Question: I'm trying to create a custom colorbar, but the colorscale looks completely different to what I'm defining -

The color should be going from brown -> white -> blue, There should be 9 categories.
My code is attached below:
'''
plot = np.clip(plot,40,250)
bounds = [0, 40, 60, 80, 100, 125, 150, 200, 250, 300]
rgblist = [(51,25,0), (102,51,0), (153,76,0), (239,159,80), (255, 255, 255),
(153,204,255), (51,153,255), (0,102,204), (2,2,128)]
clist = [[c/255 for c in rgb] for rgb in rgblist]
cmap = colors.ListedColormap(clist)
norm = colors.BoundaryNorm(bounds, cmap.N)
cs = m.contourf(X,Y,plot,bounds, cmap=cmap, norm=norm)
cbar = m.colorbar(cs, ticks=[20,50,70,90,112.5,137.5,175,225,275])
cbar.set_ticklabels(['<40','40-60', '60-80', '80-100', '100-125', '125-150', '150-200', '200-250', '>250'])
plt.show()
'''
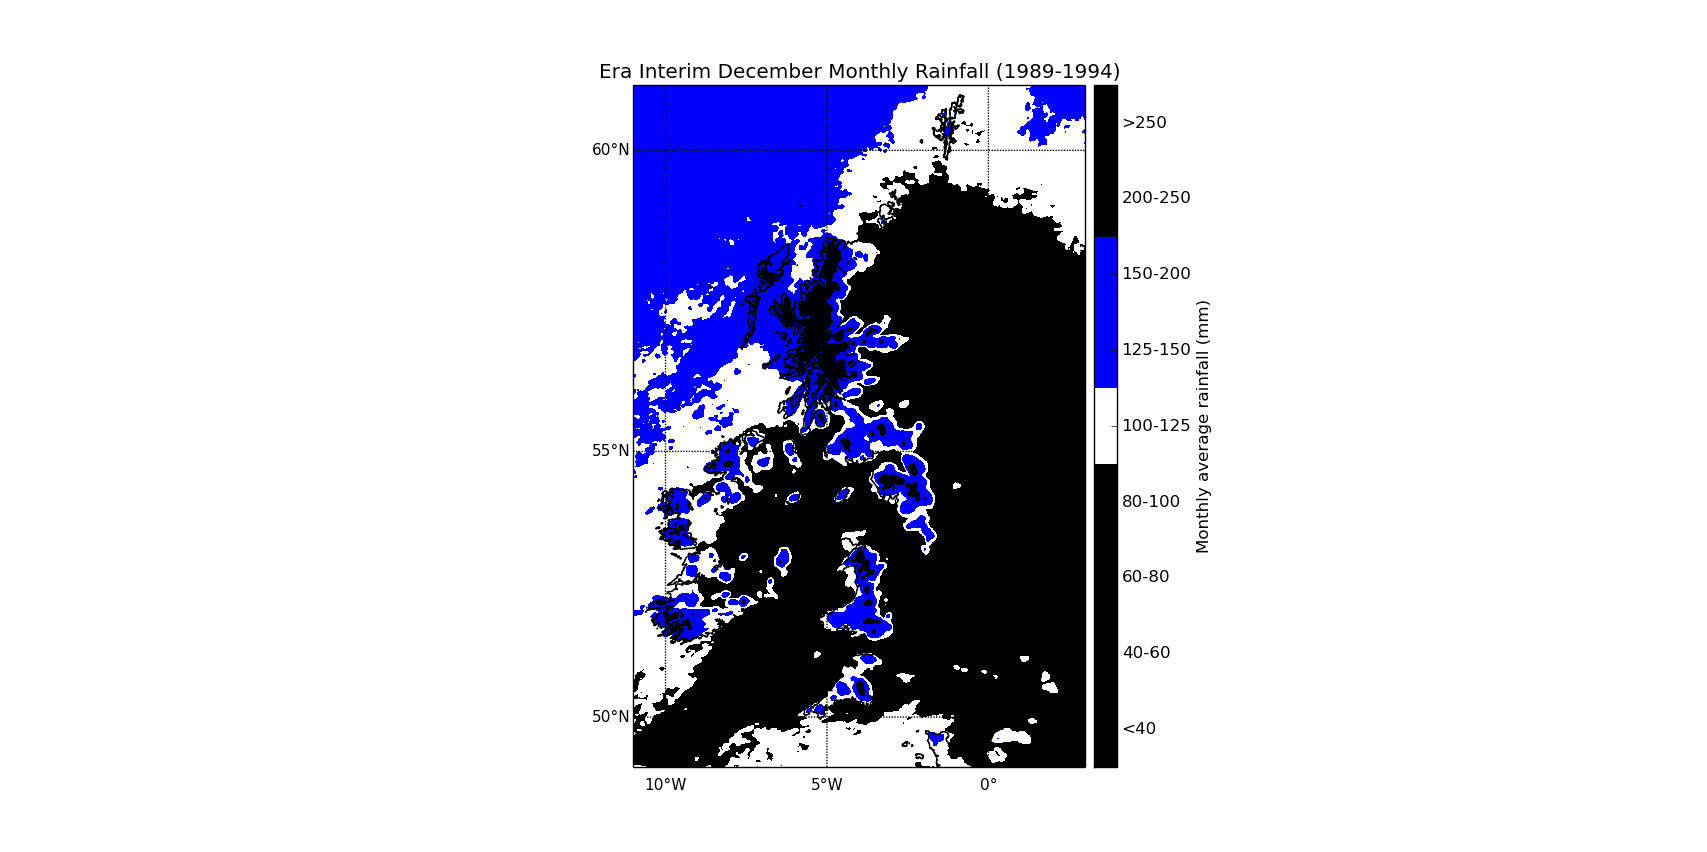
Answer: I guess that you are using Python 2.x. In that case, your line
'''
clist = [[c/255 for c in rgb] for rgb in rgblist]
'''
is performing integer division, i.e. the result is stored as an integer and all fractional information is lost. In your case, this leads to all divisions except '255/255' resulting in '0'.
To change this, you can either divide by a float by just adding the decimal point:
'''
clist = [[c/255. for c in rgb] for rgb in rgblist]
'''
Or you can import the Python 3 division behaviour before the division via
'''
from __future__ import division
'''